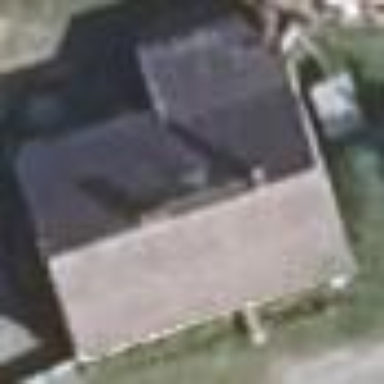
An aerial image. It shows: House with flat grey roof.